Field crop: tomato
Growth stage: 1
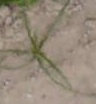
Species: cyperus